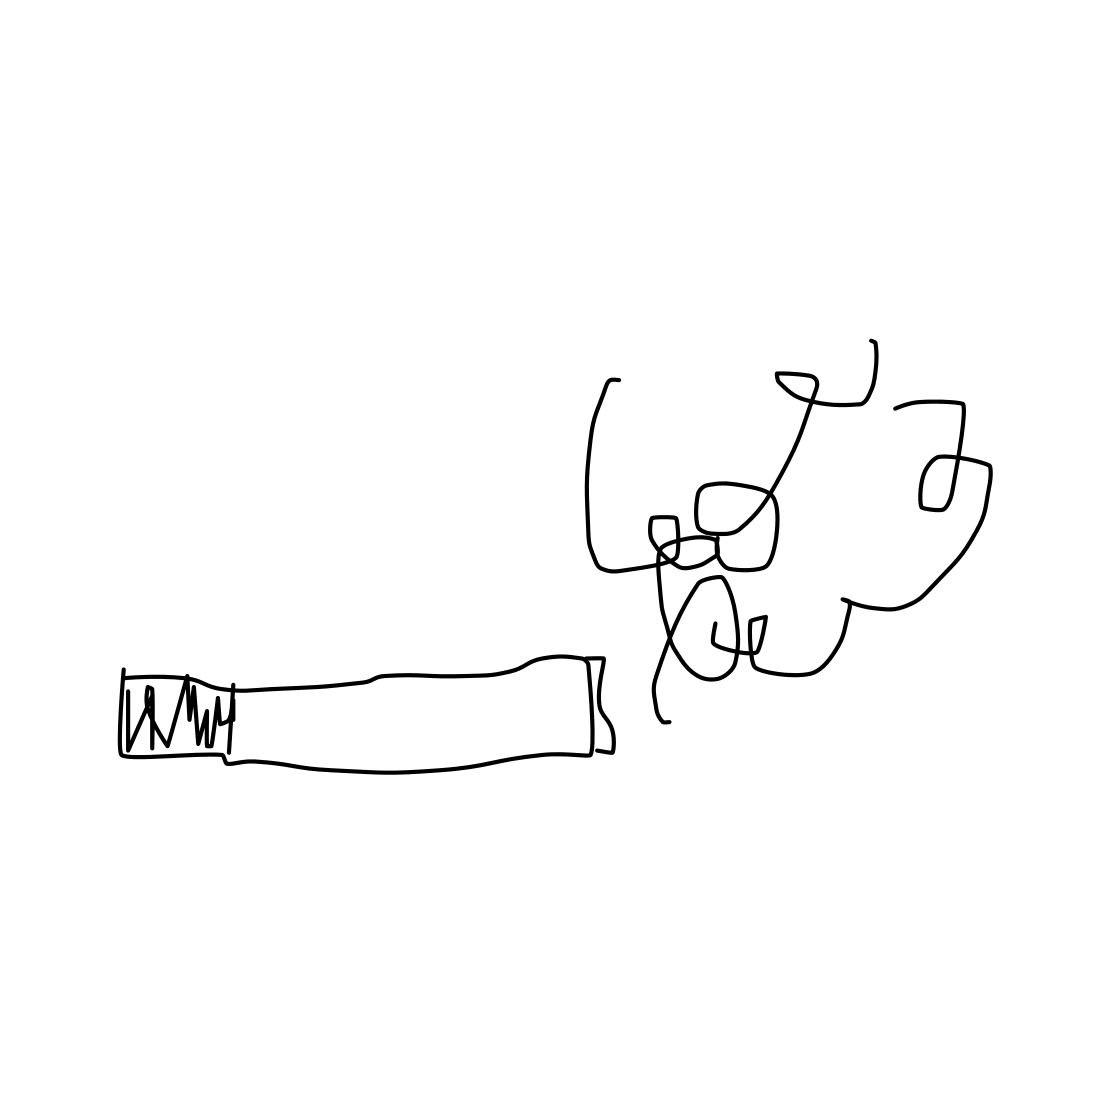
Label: cigarette